Question: I'm having troubles connecting from my Host (Windows) to Guest (Linux) where I installed Kafka.
I have set up a VM (with VirtualBox) where I installed Confluent tools. In this VM, I run the command:
'''
confluent start schema-registry
'''
It starts zookeeper, kafka, and schema-registry.
Under this VM, I can run
'''
kafka-console-producer --broker-list localhost:9092 --topic test
'''
and
'''
kafka-console-consumer --bootstrap-server localhost:9092 --topic test
'''
and everything is working fine, I can produce and receive messages.
My goal is however to be able to produce and consume messages from my Host, so I setup this port forwarding rule :

From my Windows, I was expecting this command to work:
'''
bin\windows\kafka-console-producer.bat --broker-list 127.0.0.1:9092 --topic test
'''
But all I get is this :
'''
ERROR Error when sending message to topic test with key: null, value: 3 bytes with error: (org.apache.kafka.clients.producer.internals.ErrorLoggingCallback)
org.apache.kafka.common.errors.TimeoutException: Expiring 1 record(s) for test-0: 1529 ms has passed since batch creation plus linger time
'''
I've tried many different stuff but still can't find a solution.... Any ideas?
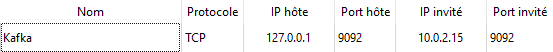
Answer: It seems to be a host name gap between Guest and Host. What host name does the Linux Guest have?
When producer/consumer accesses the Kafka broker, the Kafka broker returns its host name for data producer or consumer at default settings. So producers/consumers need to resolve broker's host name to IPAddress.
For broker returning an arbitrary host name, use the 'advertised.listeners' settings.
Details are in <URL>.